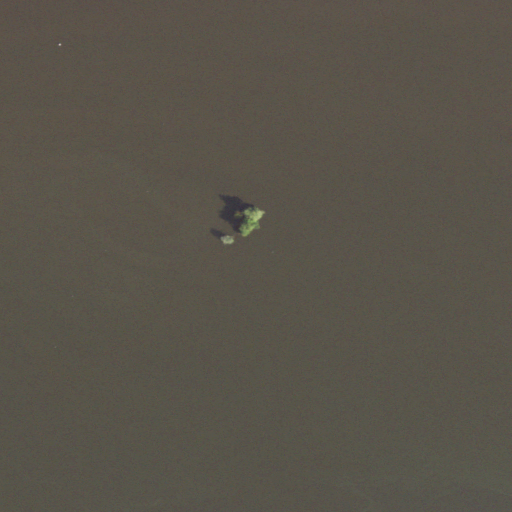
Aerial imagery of island in Illinois named Halfmoon Islands containing only open water